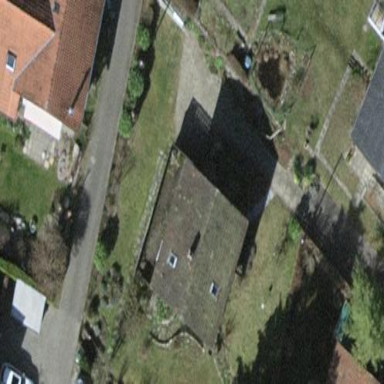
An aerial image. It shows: Detached building.